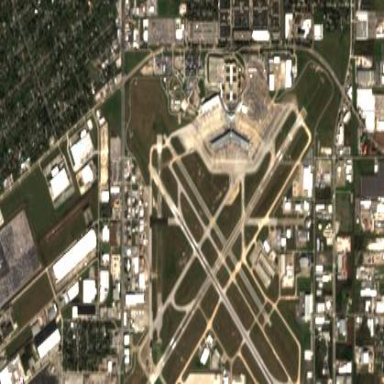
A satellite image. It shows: Concrete runway at airport.